Question: I want to make my AlertDialog transparent, the following is my code and the line where it should be transparent just doesnt work.
'''
AlertDialog.Builder builder;
AlertDialog alertDialog;
context = getActivity();
LayoutInflater inflater = (LayoutInflater)context.getSystemService(Context.LAYOUT_INFLATER_SERVICE);
View layout = inflater.inflate(R.layout.moreinfotable,null);
ListView list = (ListView) layout.findViewById(R.id.dialog_listView);
ArrayAdapter<String> adapter = new ArrayAdapter<String>(
ViewImage.this.getActivity(), R.layout.interior_listview,
R.id.interior_list_text, values);
list.setAdapter(adapter);
builder = new AlertDialog.Builder(context);
builder.setView(layout);
alertDialog = builder.create();
//THE LINE THAT DOESNT WORK// alertDialog.getWindow().setBackgroundDrawable(new ColorDrawable(Color.TRANSPARENT));
alertDialog.show();
'''
can someone please help. Thank you.
This is what i want to do.

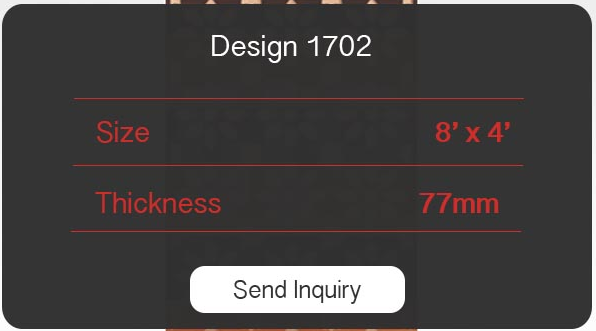
Answer: Use this way
'''
alertDialog.show();
alertDialog.getWindow().setBackgroundDrawable(new ColorDrawable(android.graphics.Color.argb(0, 200, 200, 200)));
'''
I did this on custom alert dialog.
Values are like alpha, red, green, blue. Range from 0 to 255. Change values of alpha to get different degree of transparency
I don't know if this will help you. This is how i created my dialog box (its a prompt to user to try the app without log-in)
'''
public void promptUser()
{
final Dialog requestDialog= new Dialog(MyActivity.this);
requestDialog.requestWindowFeature(Window.FEATURE_NO_TITLE);
requestDialog.setContentView(R.layout.lyt_prompt_user);
TextView requestTitle = (TextView) requestDialog.findViewById(R.id.request_title);
TextView requestText = (TextView) requestDialog.findViewById(R.id.request_text);
Button acceptButton = (Button) requestDialog.findViewById(R.id.request_accept);
Button rejectButton = (Button) requestDialog.findViewById(R.id.request_reject);
requestTitle.setText("Don't want to login?");
requestText.setText("You can still explore the app with limited functionality.");
acceptButton.setOnClickListener(new OnClickListener() {
@Override
public void onClick(View v) {
// TODO Auto-generated method stub
// do something
requestDialog.dismiss();
finish();
startActivity(intent);
}
});
rejectButton.setOnClickListener(new OnClickListener() {
@Override
public void onClick(View v) {
// TODO Auto-generated method stub
requestDialog.dismiss();
(MyActivity.this).finish();
}
});
requestDialog.setCancelable(false);
requestDialog.show();
requestDialog.getWindow().setBackgroundDrawable(new ColorDrawable(android.graphics.Color.argb(0, 200, 200, 200)));
}
'''
I tried changing the alpha from 0 to 90, it shows a faint white background, somewhat glassy feeling.